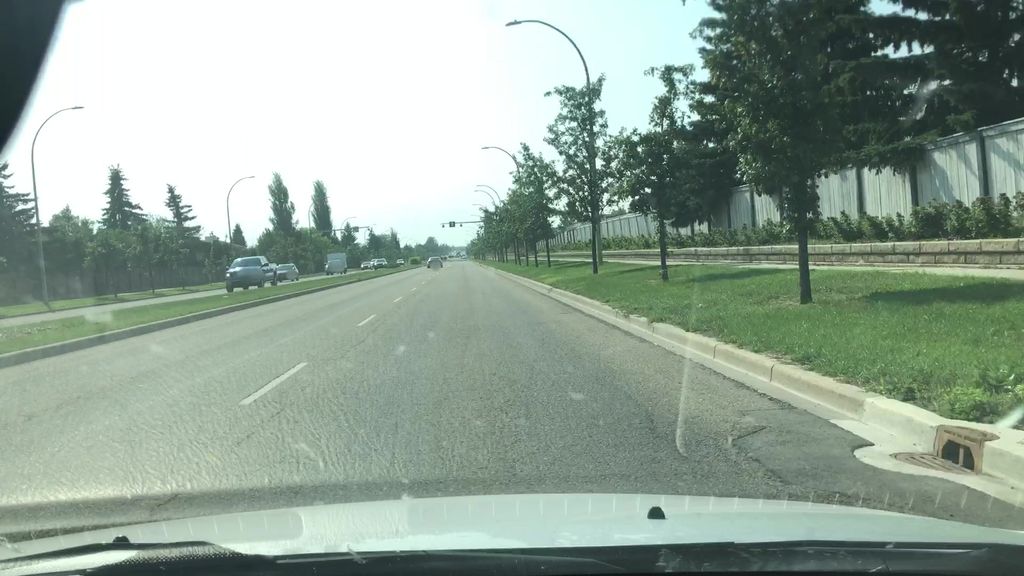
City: edmonton